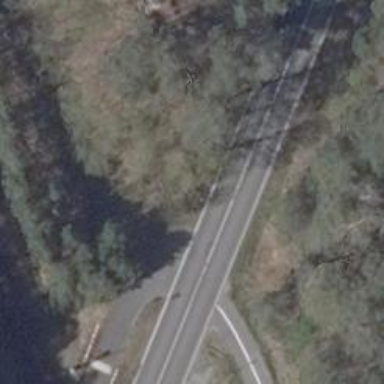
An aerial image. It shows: Unclassified road.